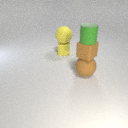
small yellow rubber cube below large yellow rubber sphere